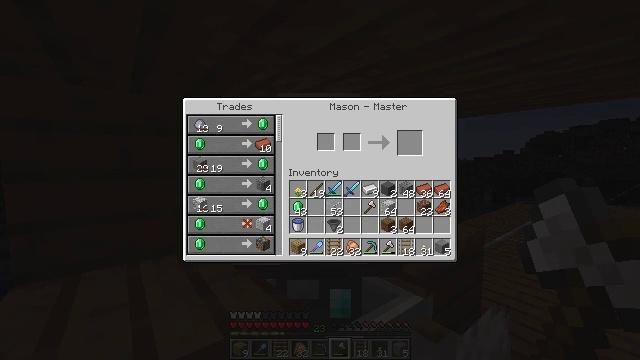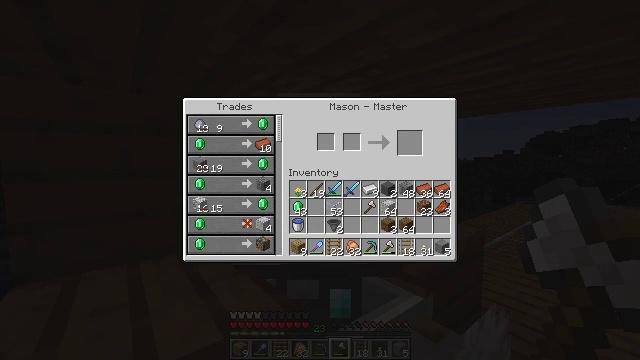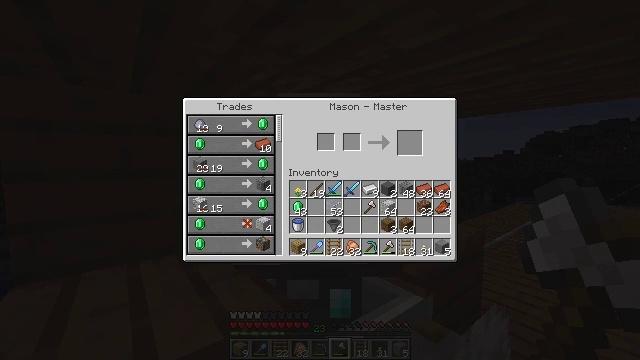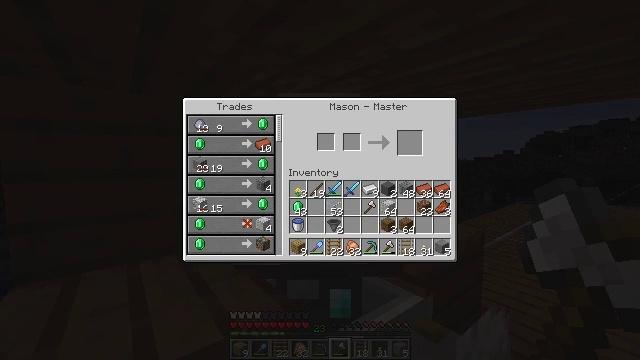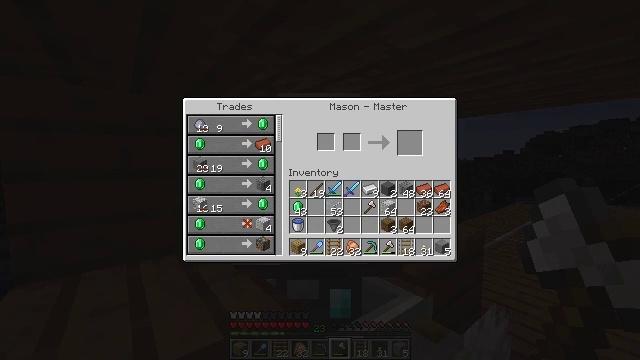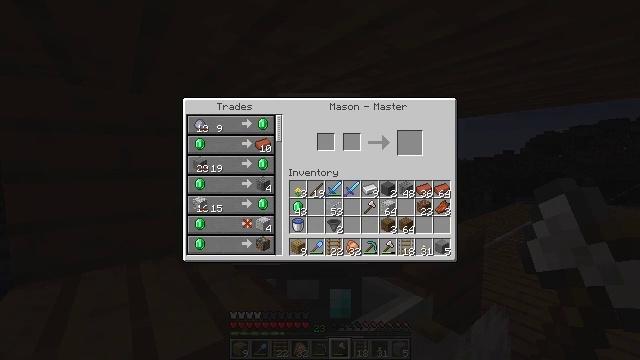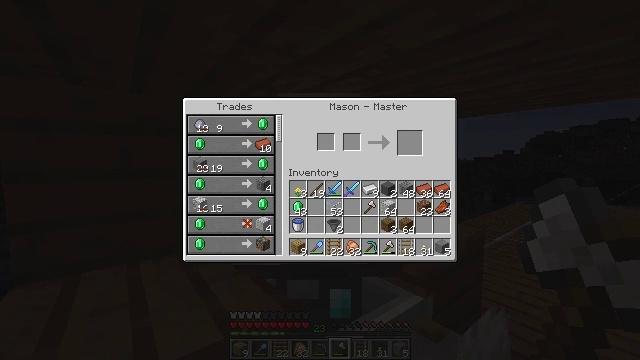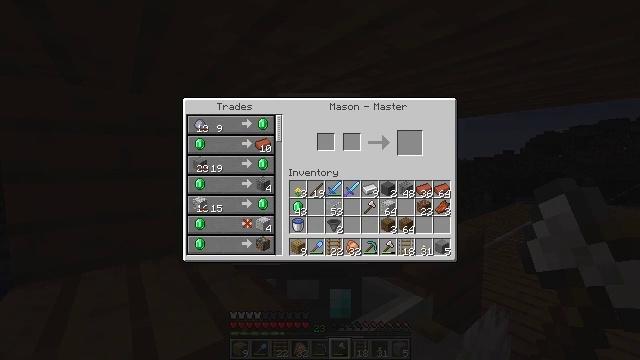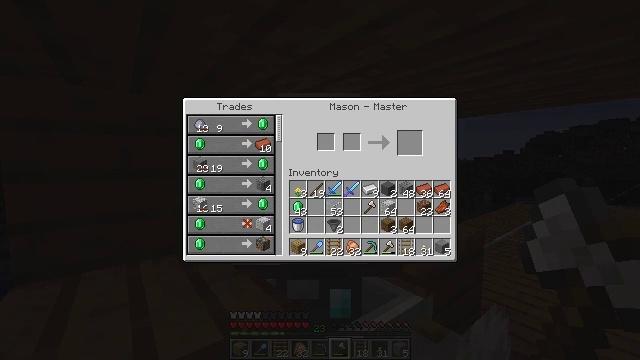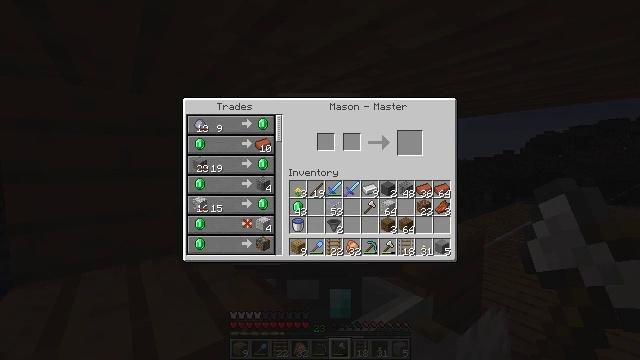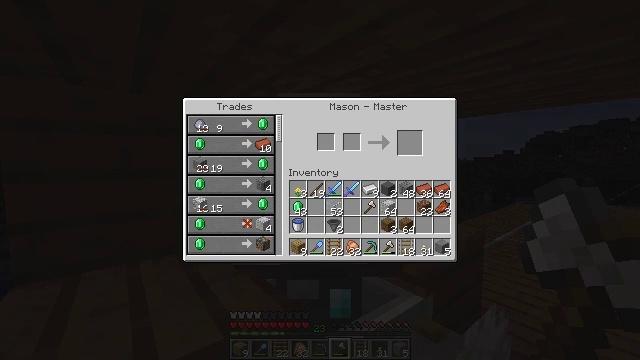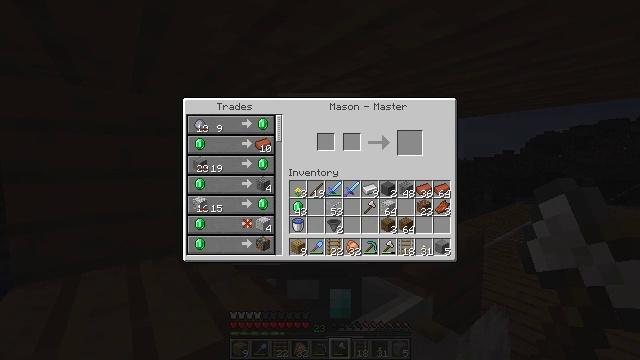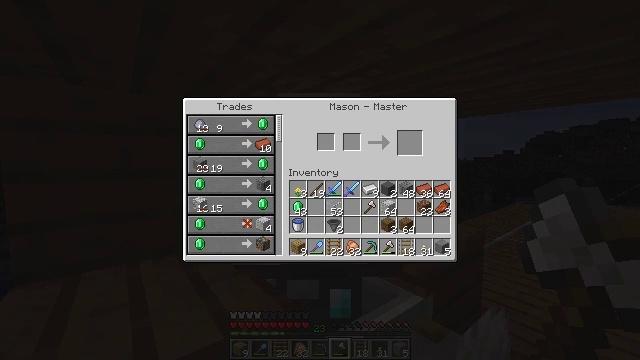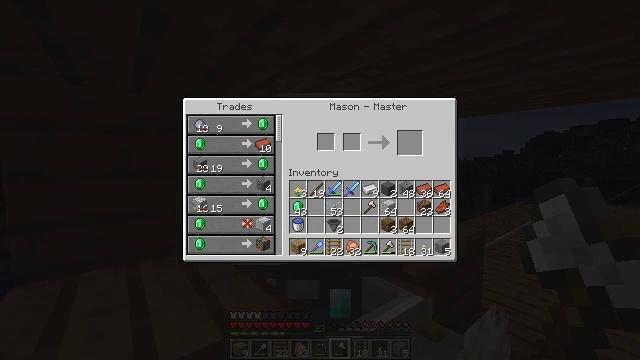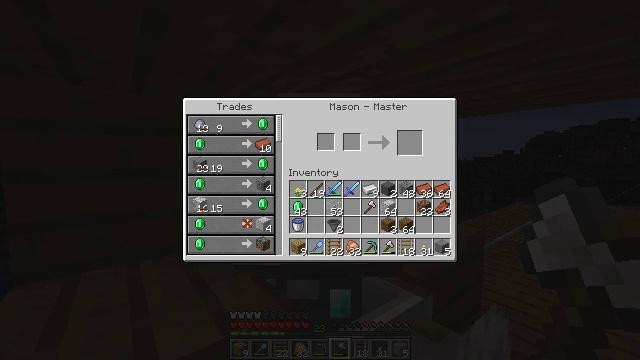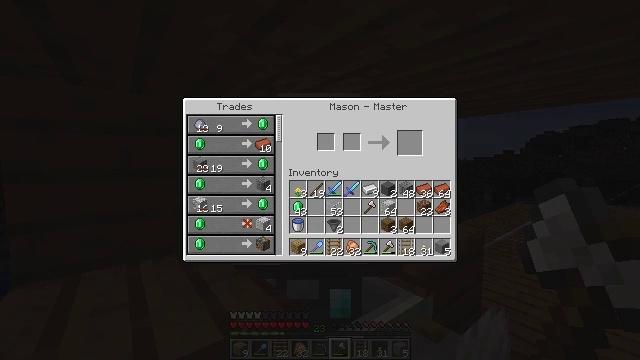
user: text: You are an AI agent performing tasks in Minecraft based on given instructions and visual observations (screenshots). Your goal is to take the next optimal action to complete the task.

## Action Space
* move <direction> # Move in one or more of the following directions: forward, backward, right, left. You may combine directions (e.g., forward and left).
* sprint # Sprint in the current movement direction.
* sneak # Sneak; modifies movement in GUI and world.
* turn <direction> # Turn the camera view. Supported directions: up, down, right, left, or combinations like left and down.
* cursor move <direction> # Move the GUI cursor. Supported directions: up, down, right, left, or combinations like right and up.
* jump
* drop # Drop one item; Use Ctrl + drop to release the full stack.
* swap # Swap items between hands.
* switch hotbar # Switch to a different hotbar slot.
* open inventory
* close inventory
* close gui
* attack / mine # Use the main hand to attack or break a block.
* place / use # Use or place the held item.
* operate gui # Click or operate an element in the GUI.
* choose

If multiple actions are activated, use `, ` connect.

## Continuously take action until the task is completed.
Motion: motion action
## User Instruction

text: Craft chiseled stone bricks by combining stone bricks.
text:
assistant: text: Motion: operate gui
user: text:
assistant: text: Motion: operate gui
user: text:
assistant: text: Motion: operate gui
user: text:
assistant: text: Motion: no_op
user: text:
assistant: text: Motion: no_op
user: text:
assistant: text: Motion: no_op
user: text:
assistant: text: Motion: no_op
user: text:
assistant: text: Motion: no_op
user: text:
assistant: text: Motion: no_op
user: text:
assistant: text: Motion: no_op
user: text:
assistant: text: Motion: no_op
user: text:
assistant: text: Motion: no_op
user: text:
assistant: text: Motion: no_op
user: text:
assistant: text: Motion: no_op
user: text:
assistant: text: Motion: no_op
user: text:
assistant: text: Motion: no_op
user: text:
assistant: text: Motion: no_op
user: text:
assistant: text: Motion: no_op
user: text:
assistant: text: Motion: no_op
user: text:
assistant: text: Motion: no_op
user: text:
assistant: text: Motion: no_op
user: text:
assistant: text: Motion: no_op
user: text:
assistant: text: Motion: no_op
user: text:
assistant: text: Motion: no_op
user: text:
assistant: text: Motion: no_op
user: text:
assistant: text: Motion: no_op
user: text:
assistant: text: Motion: no_op
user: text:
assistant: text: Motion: no_op
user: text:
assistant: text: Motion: no_op
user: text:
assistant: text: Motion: no_op